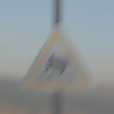
Verkehrszeichen: SchleuderOderRutschgefahr
Umgebung: Outdoor, Nature
Tageszeit: SunriseSunset
Wetter: Clear
Licht: Natural
Jahreszeit: NotSpecified
Kontrast: HighContrast